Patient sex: M
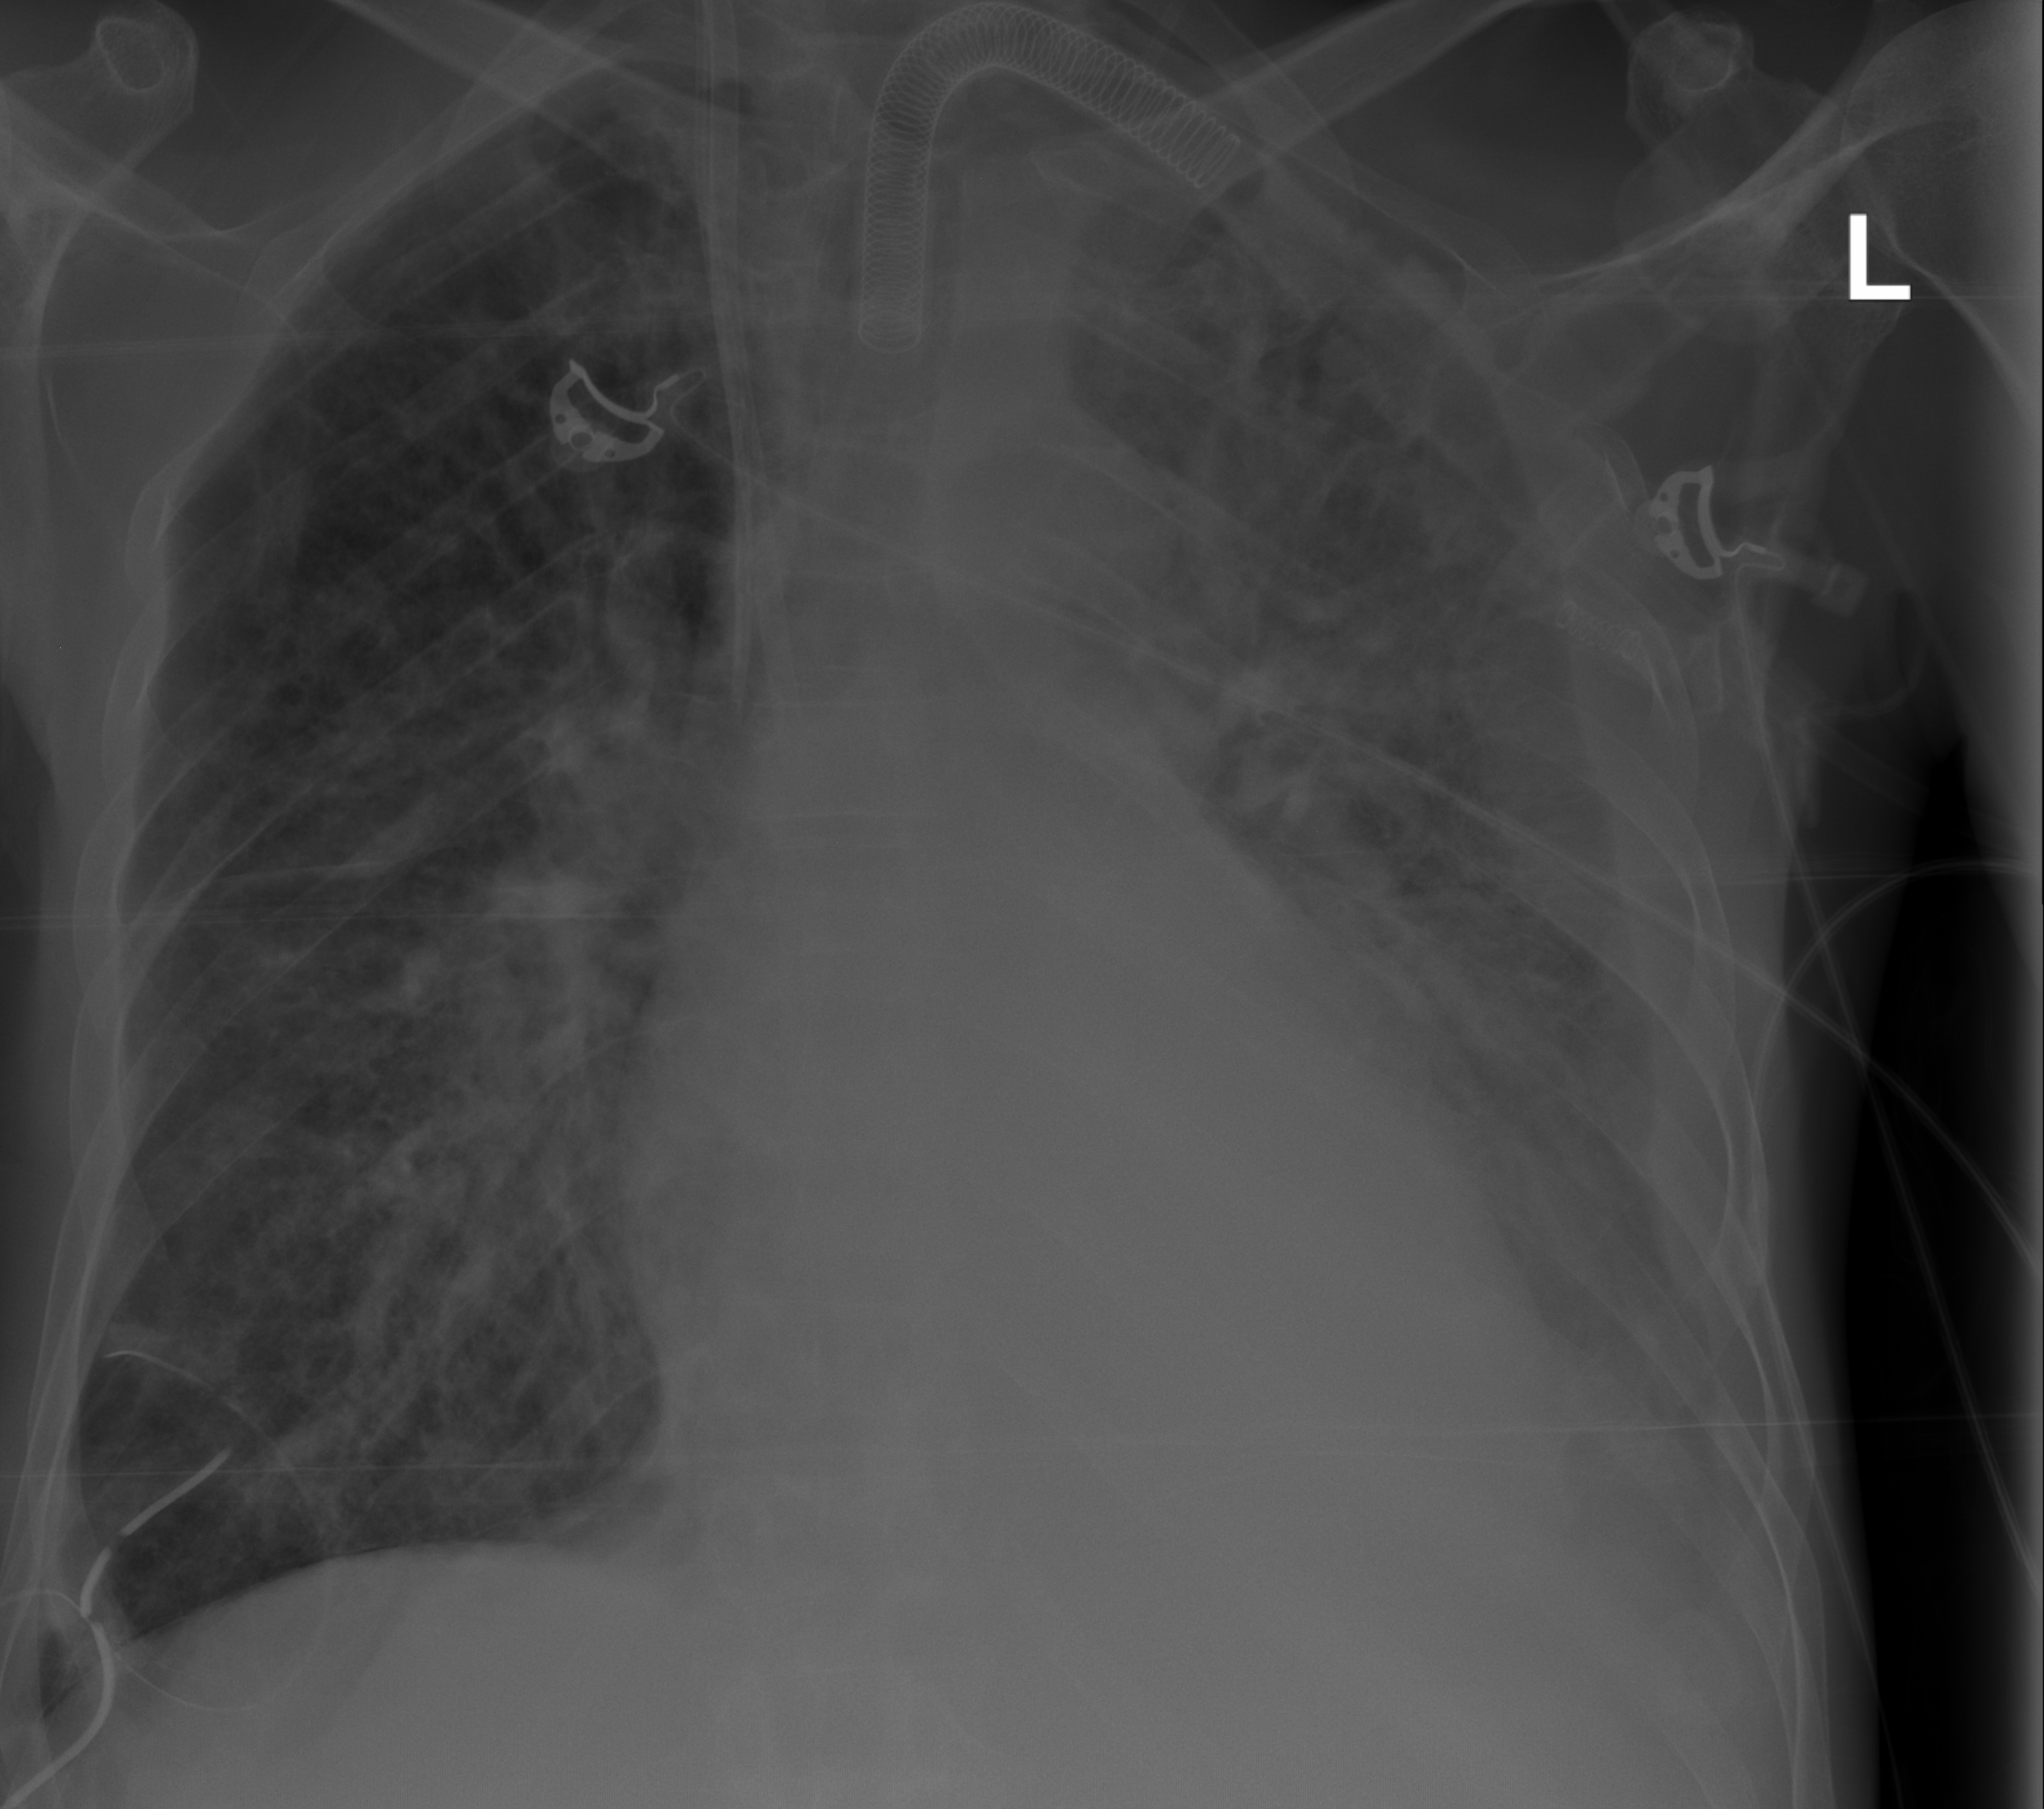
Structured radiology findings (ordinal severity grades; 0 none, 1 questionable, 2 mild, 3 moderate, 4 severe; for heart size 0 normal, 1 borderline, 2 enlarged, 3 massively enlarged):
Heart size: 0
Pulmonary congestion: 0
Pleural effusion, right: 0
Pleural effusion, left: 3
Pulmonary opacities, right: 0
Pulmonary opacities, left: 2
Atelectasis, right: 0
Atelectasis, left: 3